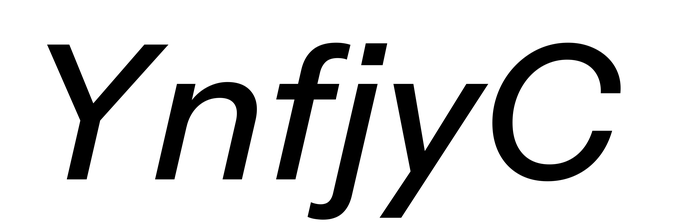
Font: InstrumentSans-Italic_Medium_Italic